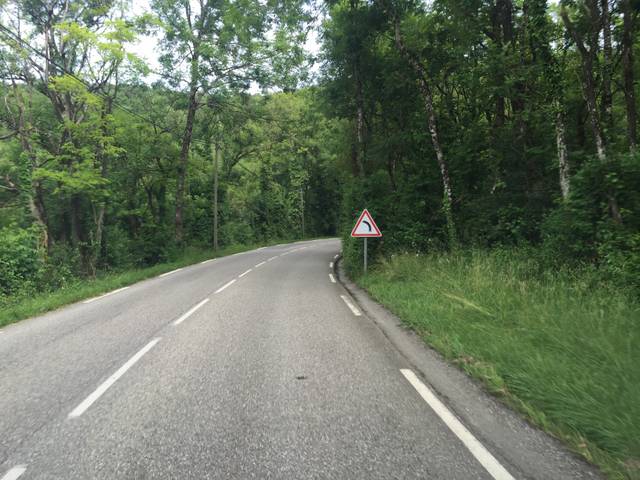
Region: France
Coordinates: 45.545, 5.919